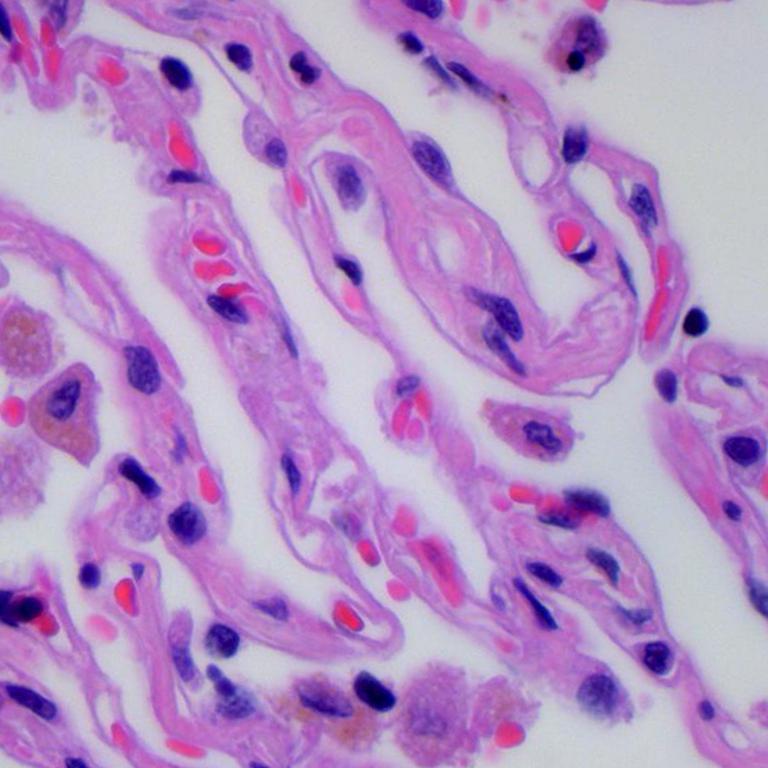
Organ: lung
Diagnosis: benign